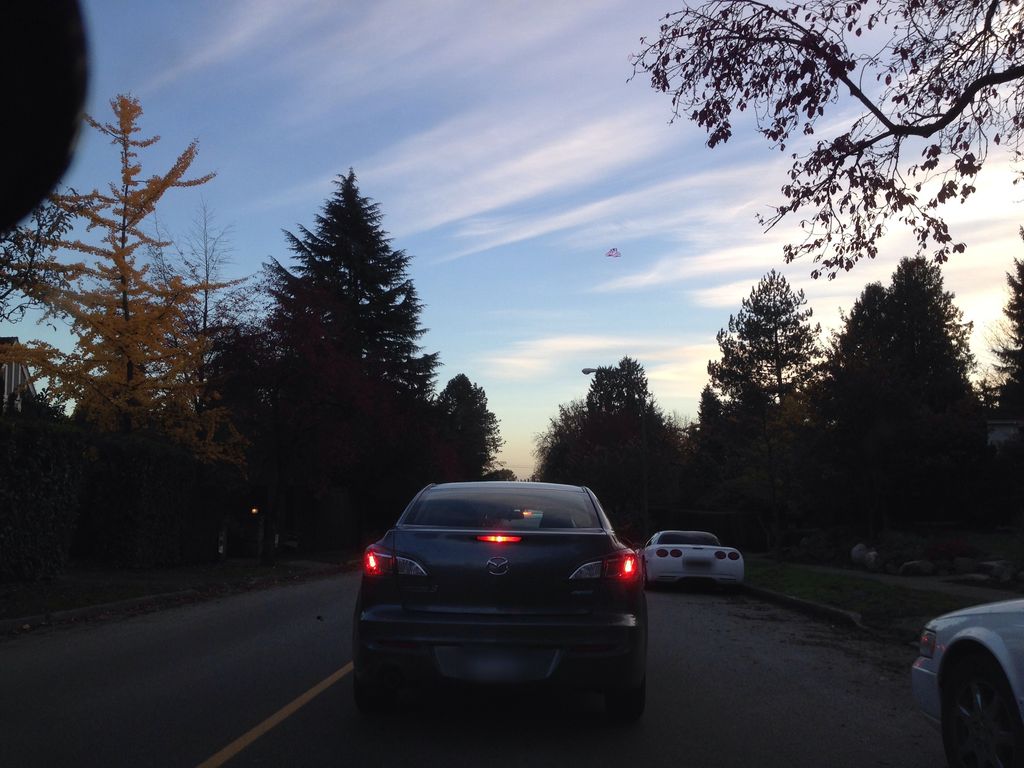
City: vancouver